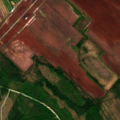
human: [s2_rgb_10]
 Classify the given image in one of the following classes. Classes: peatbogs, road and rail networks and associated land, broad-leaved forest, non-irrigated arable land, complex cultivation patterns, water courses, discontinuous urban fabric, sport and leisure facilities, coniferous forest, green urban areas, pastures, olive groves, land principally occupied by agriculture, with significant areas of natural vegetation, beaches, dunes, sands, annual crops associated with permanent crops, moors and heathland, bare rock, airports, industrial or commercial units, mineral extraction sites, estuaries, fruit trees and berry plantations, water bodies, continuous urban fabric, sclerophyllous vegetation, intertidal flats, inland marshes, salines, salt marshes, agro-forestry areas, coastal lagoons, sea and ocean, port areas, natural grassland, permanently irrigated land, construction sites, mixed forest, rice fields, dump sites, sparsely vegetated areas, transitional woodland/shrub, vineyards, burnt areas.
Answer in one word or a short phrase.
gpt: coniferous forest, mixed forest, transitional woodland/shrub, peatbogs